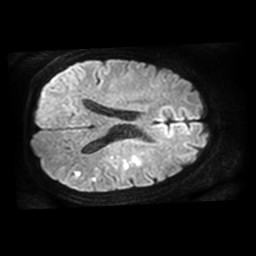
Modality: TRACE
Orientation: axial
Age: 65
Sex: male
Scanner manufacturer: philips
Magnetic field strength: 3 T
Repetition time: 4.138 s
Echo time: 0.06119 s